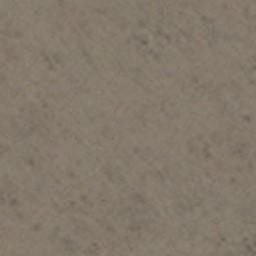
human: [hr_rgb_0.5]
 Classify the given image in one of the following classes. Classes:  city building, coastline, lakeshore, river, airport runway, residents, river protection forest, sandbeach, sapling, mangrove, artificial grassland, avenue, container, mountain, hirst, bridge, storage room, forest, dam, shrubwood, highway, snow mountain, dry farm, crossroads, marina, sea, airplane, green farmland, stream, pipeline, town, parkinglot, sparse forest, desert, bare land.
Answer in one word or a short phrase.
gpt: bare land